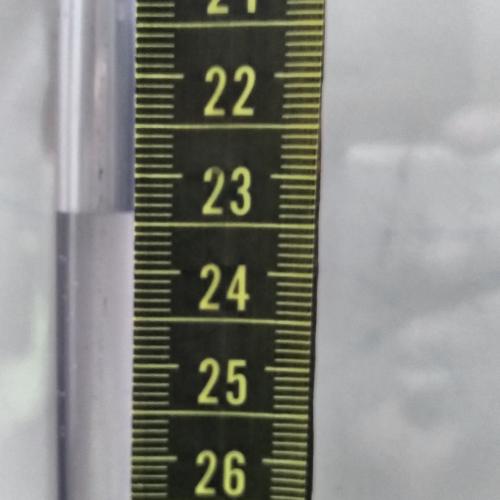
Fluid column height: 23.4 cm